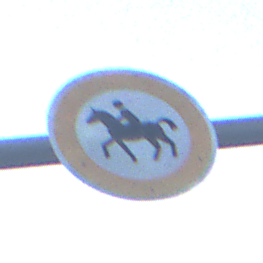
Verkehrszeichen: VerbotReiter
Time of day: Dawn
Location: Outdoor (Urban)
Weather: Clear
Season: NotSpecified
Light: Natural